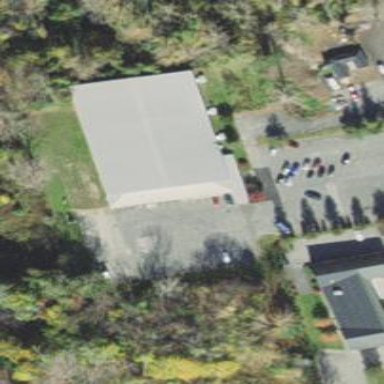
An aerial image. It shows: Building that houses bowling alley.